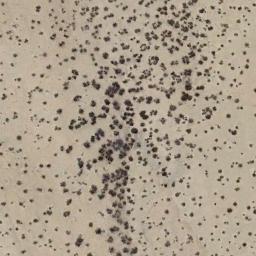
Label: chaparral